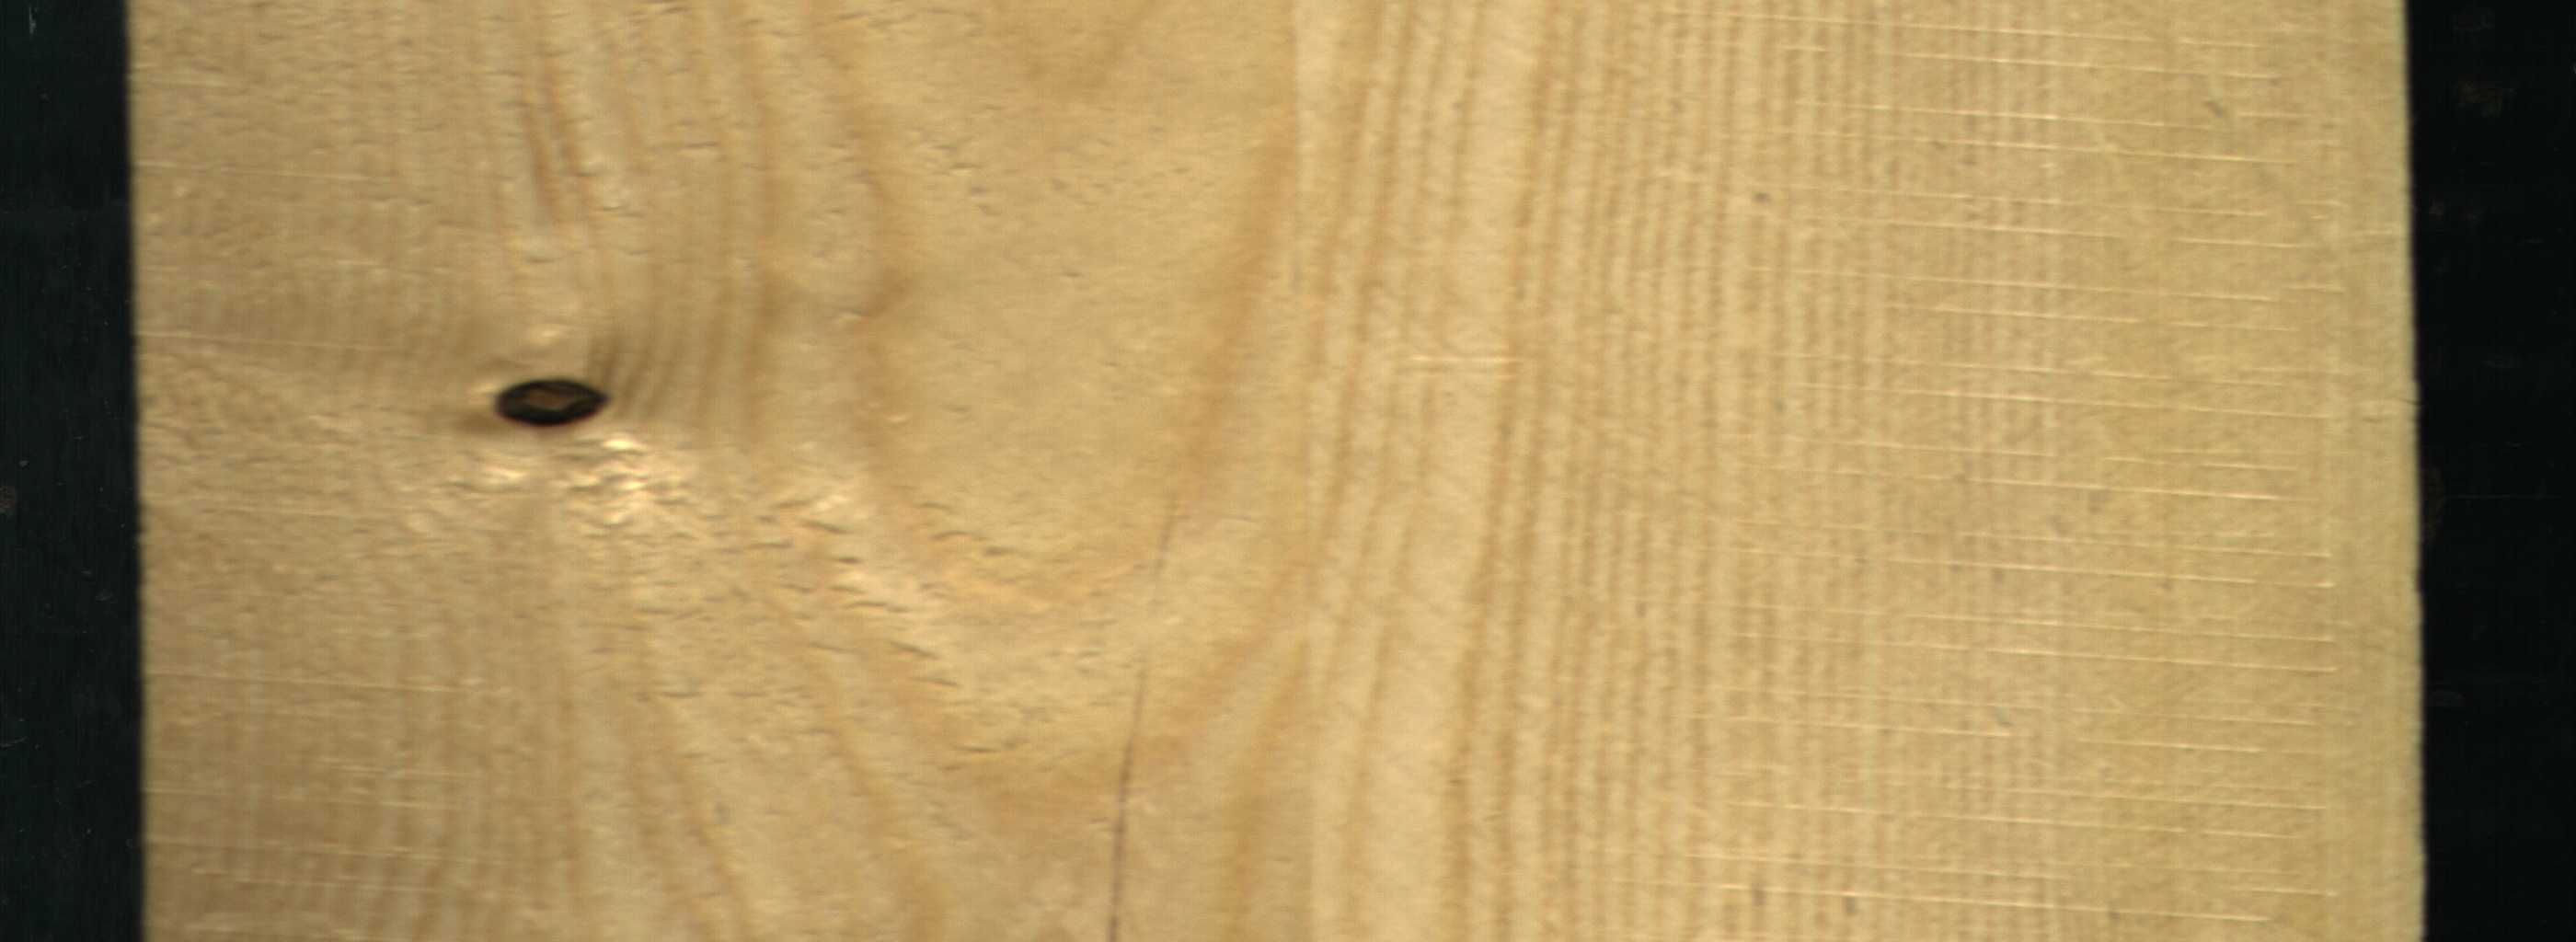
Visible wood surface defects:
Dead_Knot